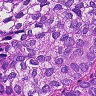
Metastatic tissue present: yes